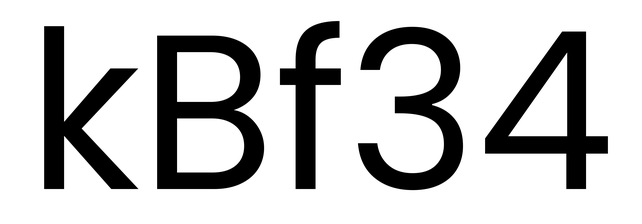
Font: Poppins-Regular